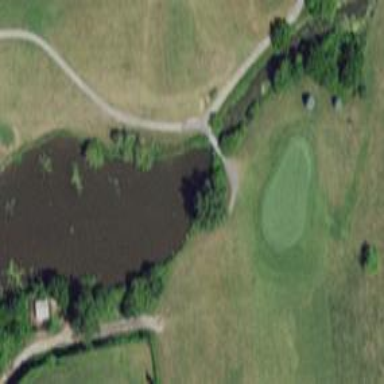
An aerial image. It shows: Path for both road and golf.